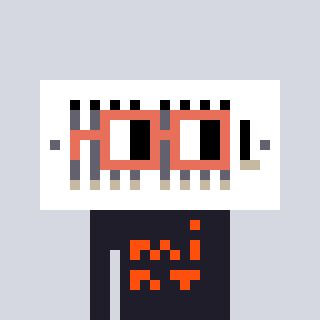
a pixel art character with square orange glasses, a vent-shaped head and a grayscale-colored body on a cool background